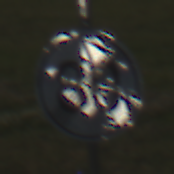
Verkehrszeichen: EndeGeschwindigkeit80
Umgebung: Outdoor, Nature
Tageszeit: MorningAfternoon
Wetter: PartlyCloudy
Licht: Natural
Jahreszeit: NotSpecified
Kontrast: HighContrast